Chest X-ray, PA view. Patient: 57 years old, sex M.
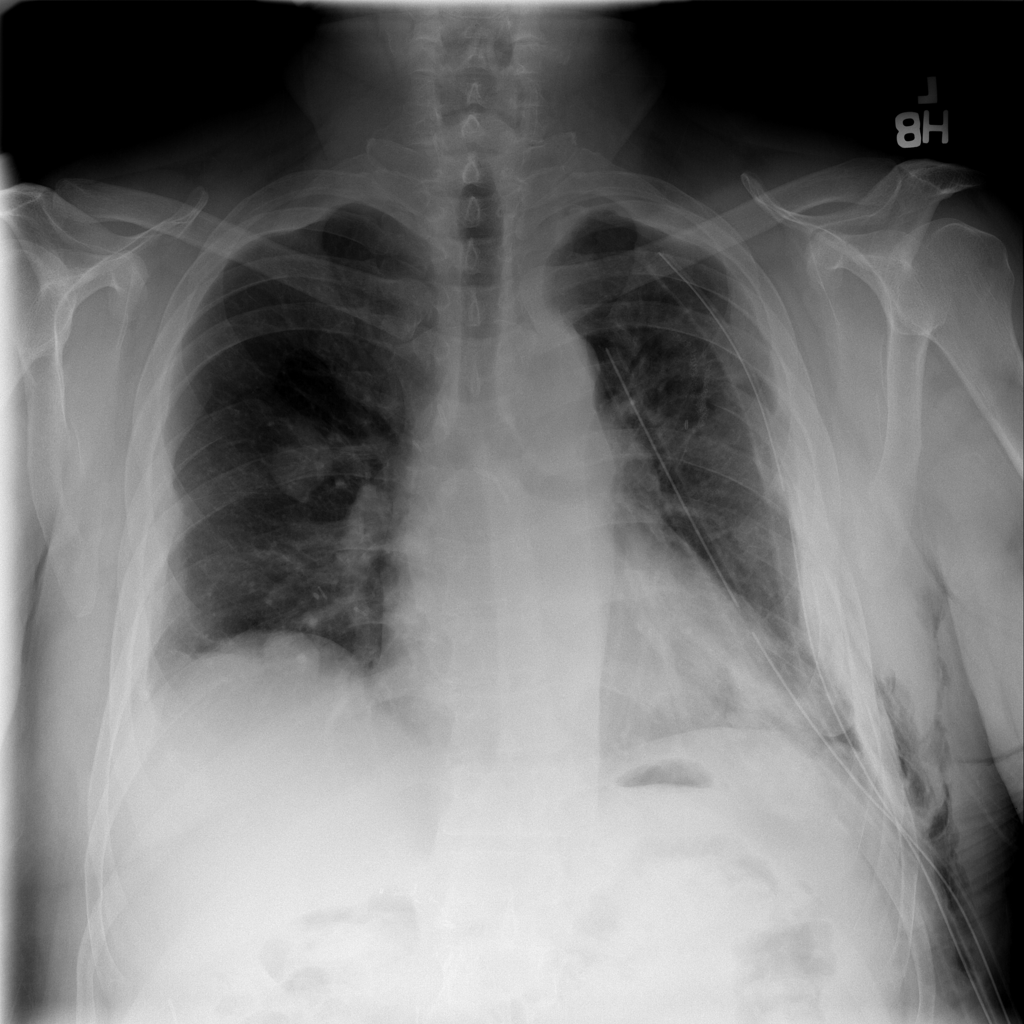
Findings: Emphysema, Nodule, Pleural_Thickening